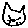
Label: cat